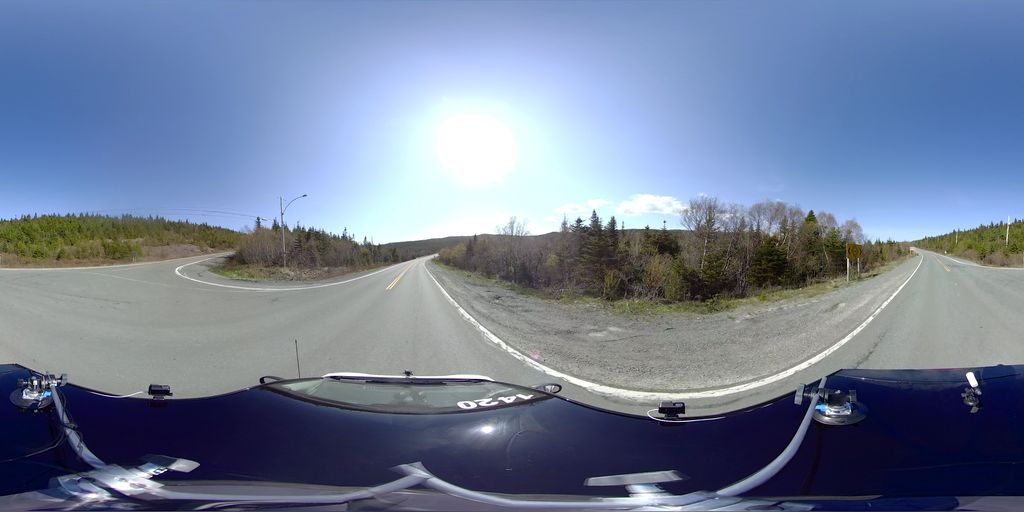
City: st_johns